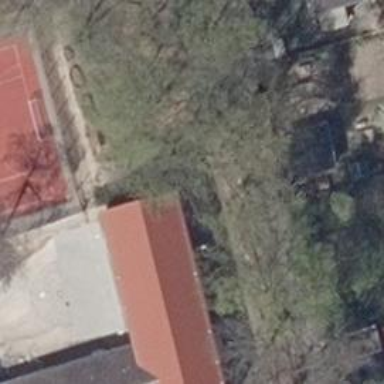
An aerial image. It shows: School building with hipped roof made of red roof tiles.